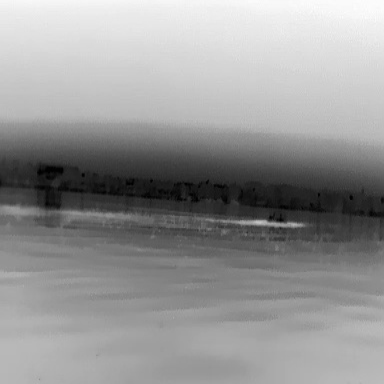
There is a canoe in the infrared image.